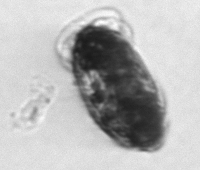
Label: Dinophysis_norvegica